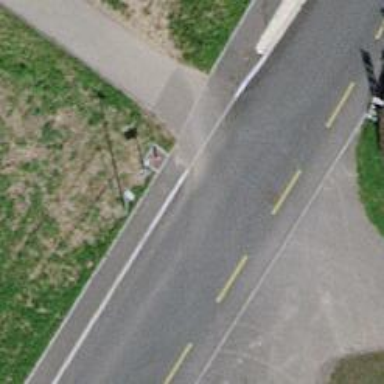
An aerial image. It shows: Residential road with asphalt surface and sidewalk on the left.